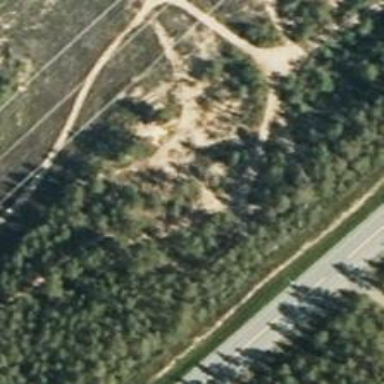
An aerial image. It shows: Path.